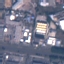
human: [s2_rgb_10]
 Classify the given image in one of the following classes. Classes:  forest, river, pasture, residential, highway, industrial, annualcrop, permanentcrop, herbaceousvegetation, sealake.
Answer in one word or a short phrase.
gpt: Industrial